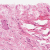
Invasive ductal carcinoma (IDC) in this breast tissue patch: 0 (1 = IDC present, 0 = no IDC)